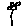
Label: flower